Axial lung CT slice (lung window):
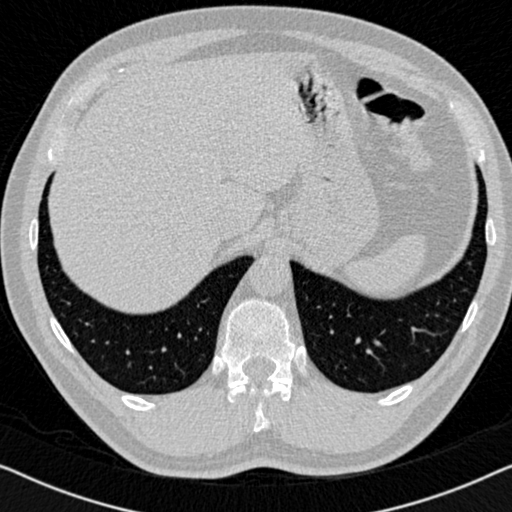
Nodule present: no